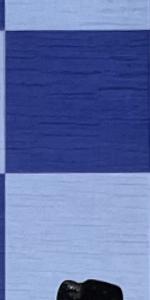
Label: Empty